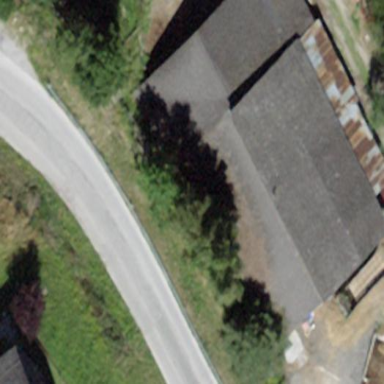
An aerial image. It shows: Farm auxiliary building.